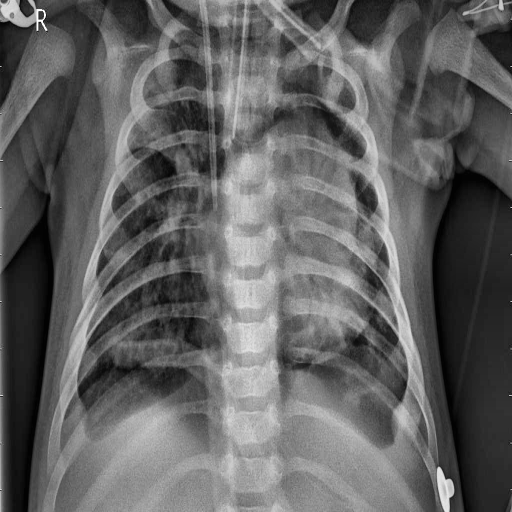
Finding: PNEUMONIA